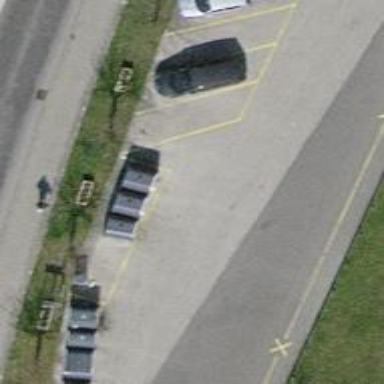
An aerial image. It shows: Recycling container at amenity designated for recycling.